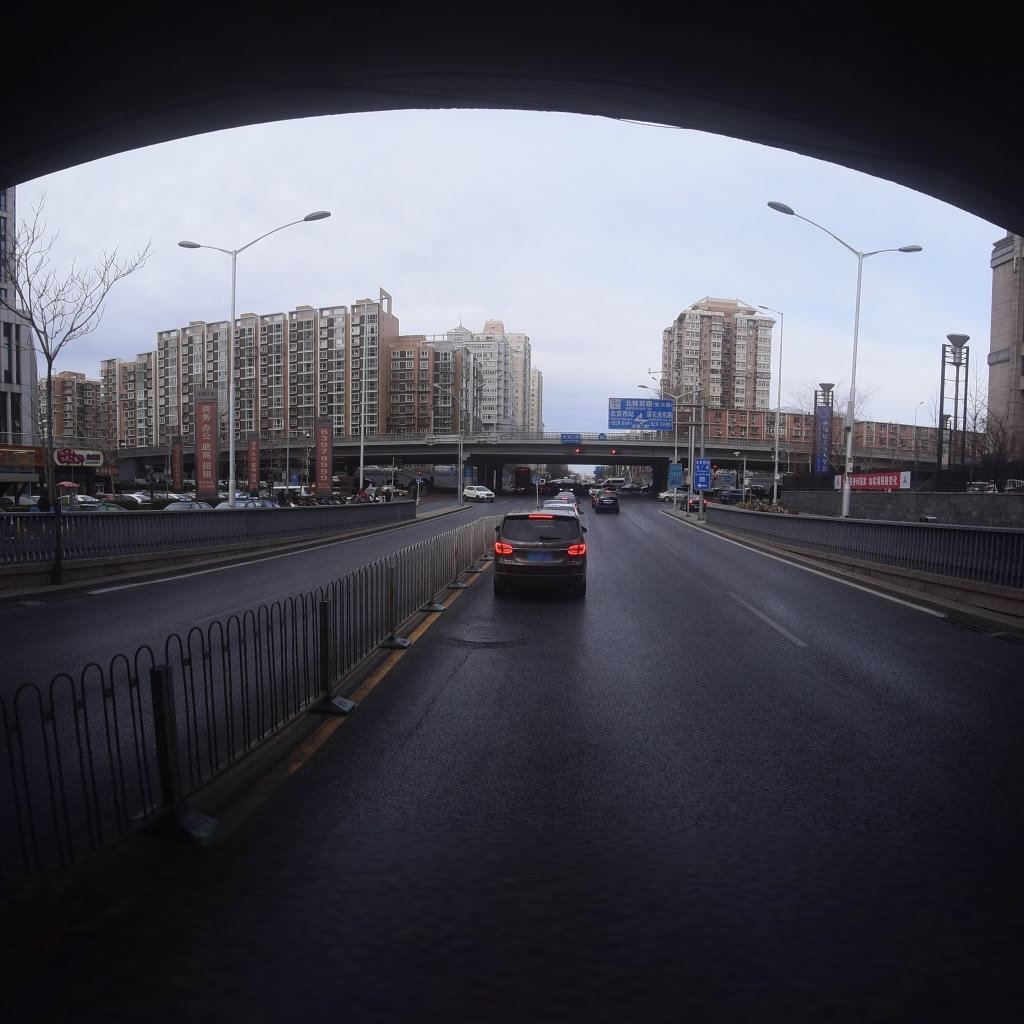
Region: Xicheng
Road damage annotations: manhole cover, longitudinal crack